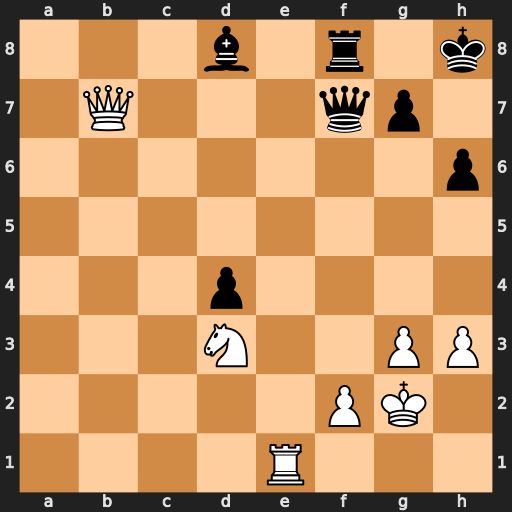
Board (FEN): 3b1r1k/1Q3qp1/7p/8/3p4/3N2PP/5PK1/4R3
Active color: w
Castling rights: -
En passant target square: -
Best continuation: Qxf7 Rxf7 Re8+ Kh7 Rxd8